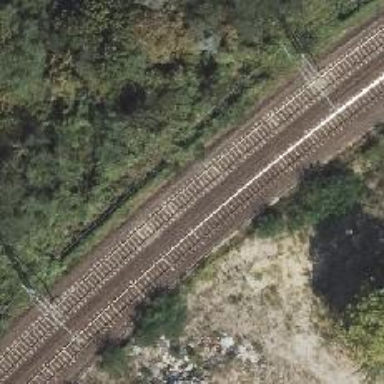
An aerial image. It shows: Railway with electrified contact lines.